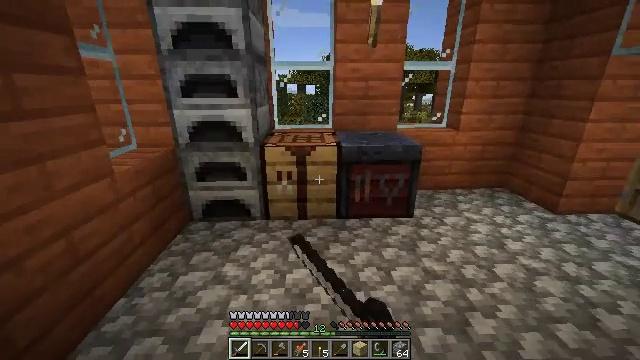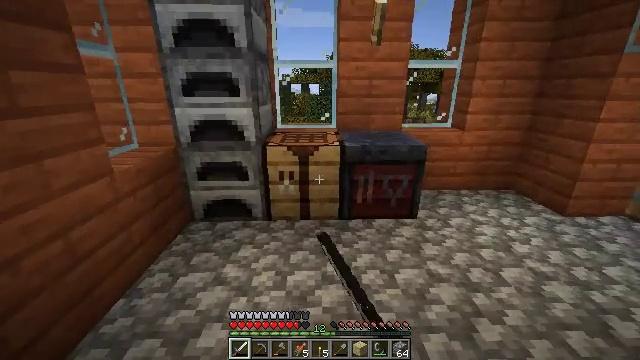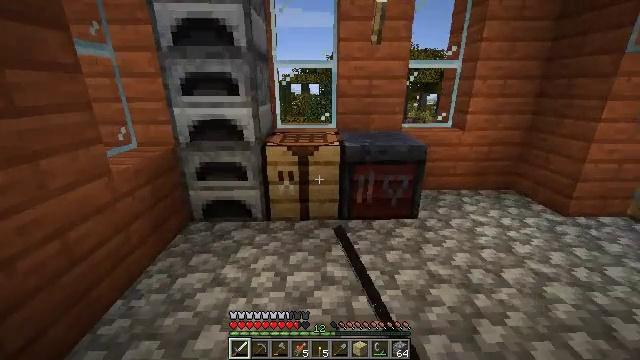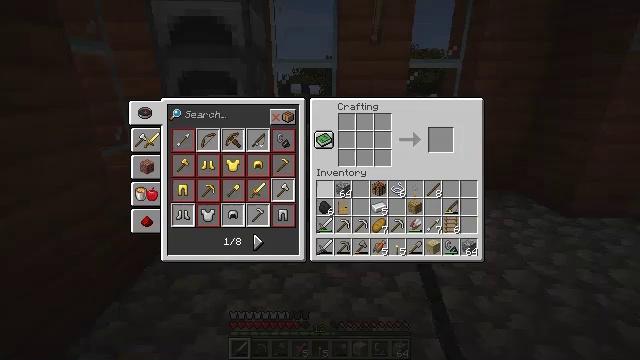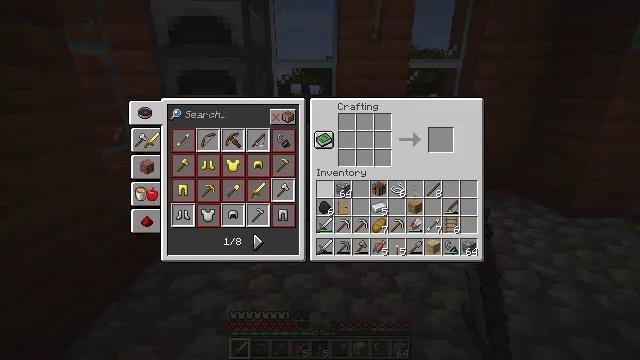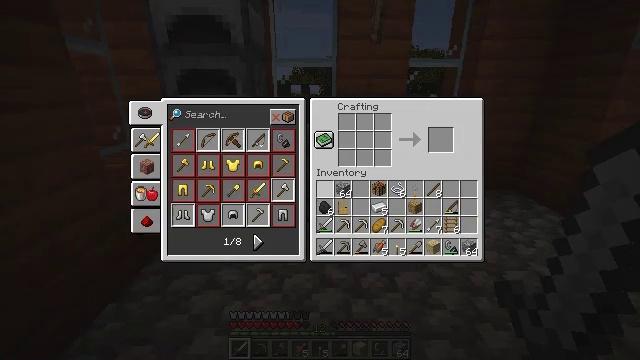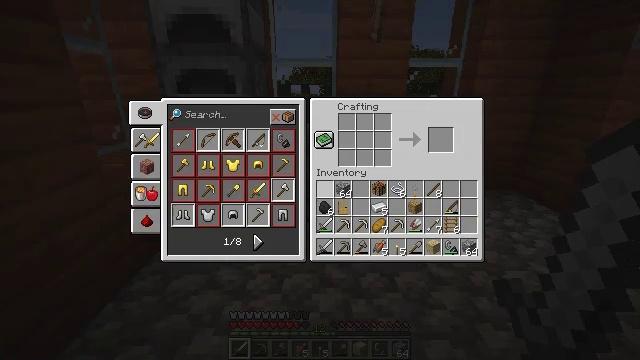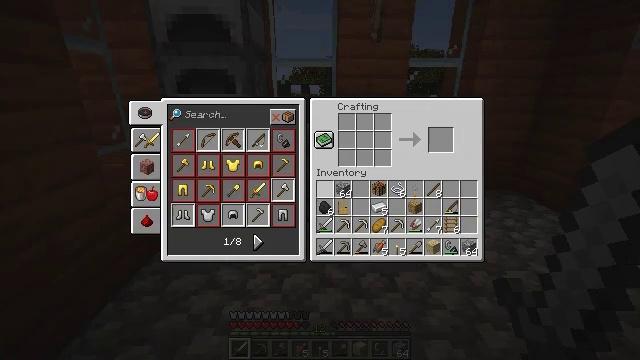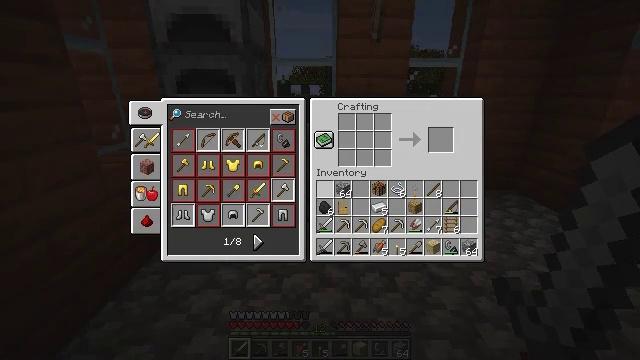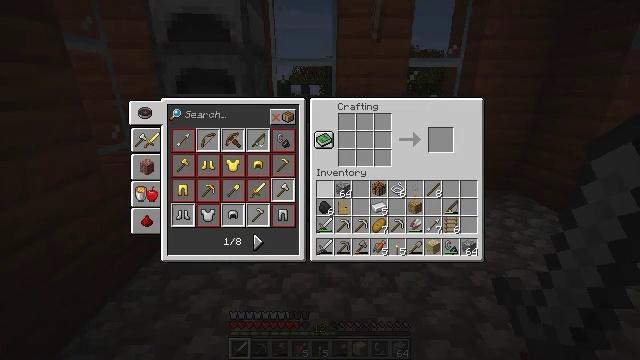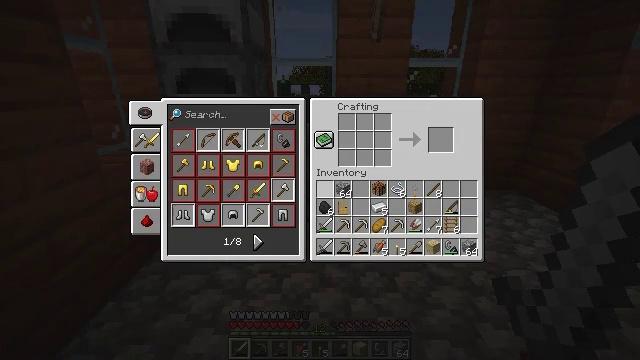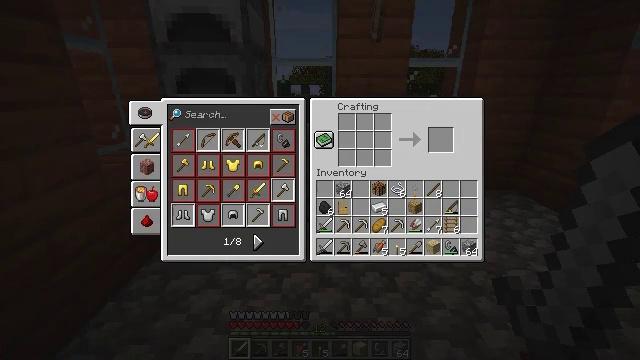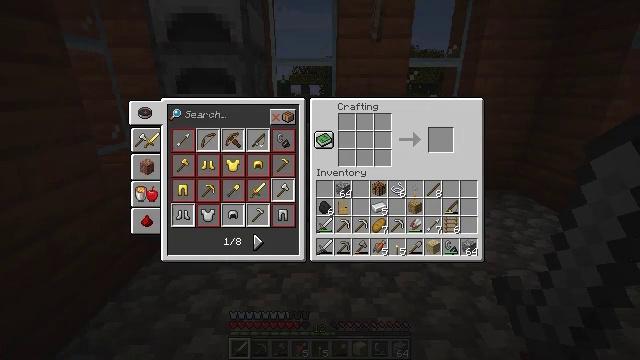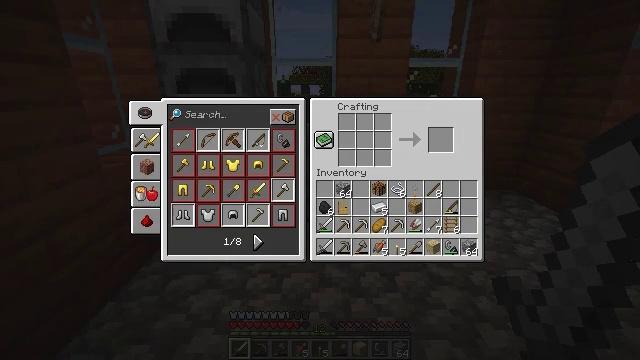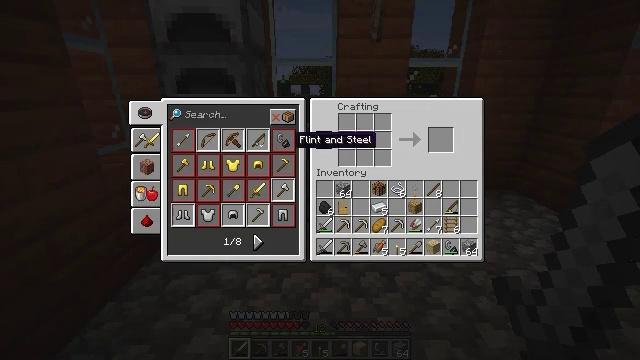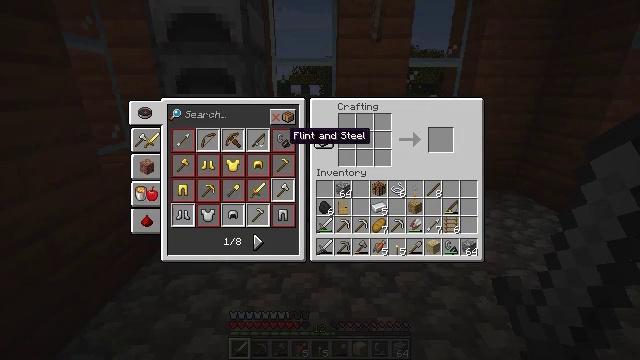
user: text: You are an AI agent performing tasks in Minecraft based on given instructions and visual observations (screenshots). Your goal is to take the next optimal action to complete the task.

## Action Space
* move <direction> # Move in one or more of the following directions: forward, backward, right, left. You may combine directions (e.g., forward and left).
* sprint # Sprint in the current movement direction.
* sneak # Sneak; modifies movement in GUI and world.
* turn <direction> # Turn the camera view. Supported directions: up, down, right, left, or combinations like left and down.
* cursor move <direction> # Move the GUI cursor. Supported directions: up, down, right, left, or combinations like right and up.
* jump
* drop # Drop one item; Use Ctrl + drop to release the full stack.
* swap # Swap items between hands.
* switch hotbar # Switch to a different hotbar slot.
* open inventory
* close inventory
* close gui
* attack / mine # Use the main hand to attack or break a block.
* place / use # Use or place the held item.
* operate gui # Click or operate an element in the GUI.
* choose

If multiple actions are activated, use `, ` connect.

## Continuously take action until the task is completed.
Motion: motion action
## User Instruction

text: Use the crafting table to make a crossbow.
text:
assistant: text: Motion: no_op
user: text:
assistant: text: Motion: no_op
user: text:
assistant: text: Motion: no_op
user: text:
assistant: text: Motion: no_op
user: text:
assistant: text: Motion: no_op
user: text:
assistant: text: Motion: no_op
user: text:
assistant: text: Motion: no_op
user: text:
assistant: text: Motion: no_op
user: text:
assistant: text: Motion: no_op
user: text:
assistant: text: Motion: no_op
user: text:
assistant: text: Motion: no_op
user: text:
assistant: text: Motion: turn up
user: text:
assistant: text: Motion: turn left and up
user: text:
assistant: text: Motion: turn left
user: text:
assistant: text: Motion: no_op
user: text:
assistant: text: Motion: turn left
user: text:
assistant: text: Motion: no_op
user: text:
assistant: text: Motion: no_op
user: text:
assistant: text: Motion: turn left
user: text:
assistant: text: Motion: turn left
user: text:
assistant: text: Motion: no_op
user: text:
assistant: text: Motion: no_op
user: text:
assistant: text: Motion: attack / mine
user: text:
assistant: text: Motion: attack / mine
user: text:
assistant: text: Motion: attack / mine
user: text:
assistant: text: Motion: no_op
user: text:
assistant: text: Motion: no_op
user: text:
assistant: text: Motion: turn right and down
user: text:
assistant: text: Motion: turn right and down
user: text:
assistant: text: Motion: turn right